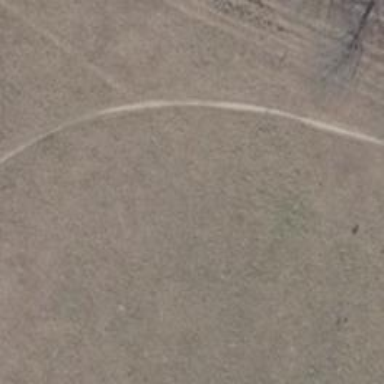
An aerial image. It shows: Dirt path.